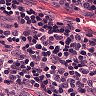
Metastatic tissue present: no